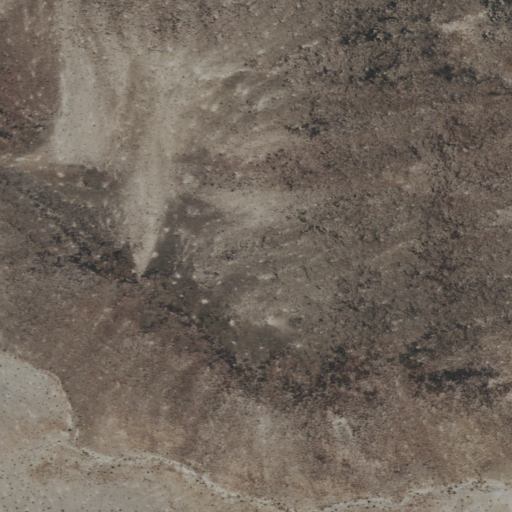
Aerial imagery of mountain in California named Ash Hill containing only shrub